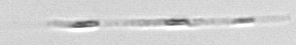
Label: Leptocylindrus